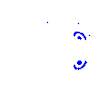
Particle: electron